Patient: sex M, age 76
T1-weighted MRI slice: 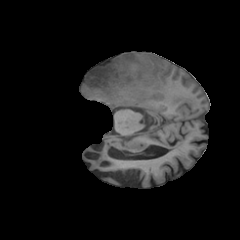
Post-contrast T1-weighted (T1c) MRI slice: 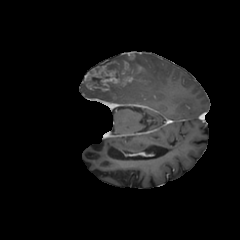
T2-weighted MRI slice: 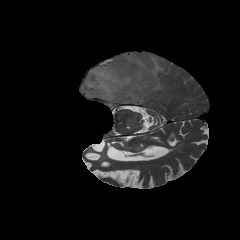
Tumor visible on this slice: yes
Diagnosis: Glioblastoma, IDH-wildtype
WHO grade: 4